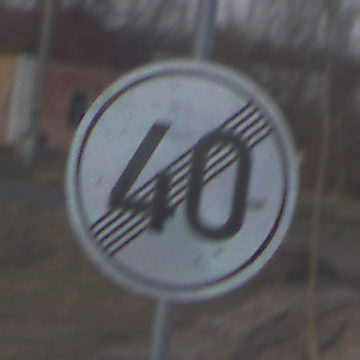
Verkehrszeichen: EndeGeschwindigkeit40
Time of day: SunriseSunset
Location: Outdoor (Suburban)
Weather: PartlyCloudy
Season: Winter
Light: Natural